Interaction volume radius: 10 \u00c5
Interaction volume height: 15 \u00c5
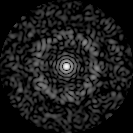
Disorder parameter: 0.8485